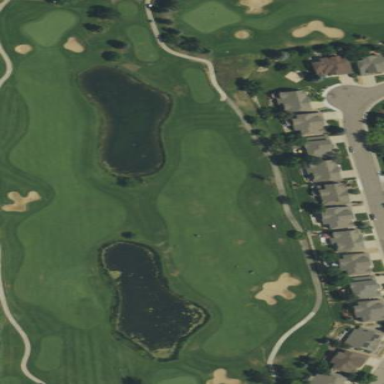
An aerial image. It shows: Golf fairway surrounded by grass.